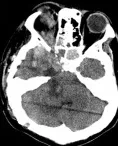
Preoperative and postoperative imaging features of the patient. Destruction of the adjacent skull base bone is shown in the oval.
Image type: radiology (ct)